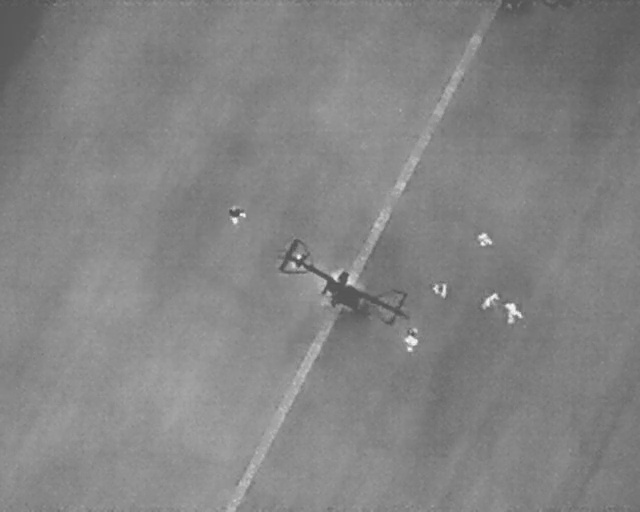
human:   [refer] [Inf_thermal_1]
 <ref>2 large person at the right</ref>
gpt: <box>[[74, 57, 78, 60, 43], [78, 59, 82, 62, 2]]</box>